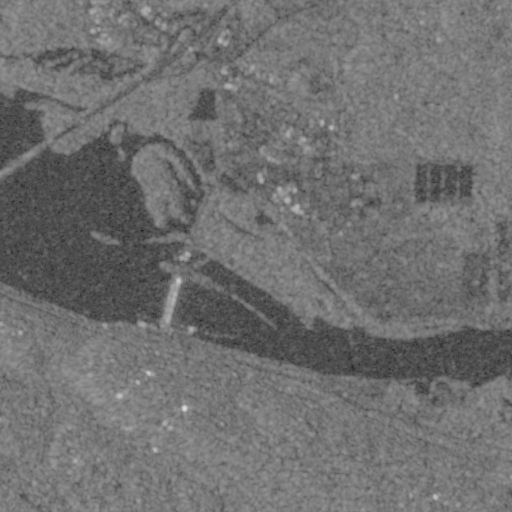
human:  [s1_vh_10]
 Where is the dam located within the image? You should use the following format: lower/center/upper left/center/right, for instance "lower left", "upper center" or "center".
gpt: The dam is located in the center left of the image.
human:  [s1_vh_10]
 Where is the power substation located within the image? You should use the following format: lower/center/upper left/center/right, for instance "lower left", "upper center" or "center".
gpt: The power substation is located in the lower right of the image.
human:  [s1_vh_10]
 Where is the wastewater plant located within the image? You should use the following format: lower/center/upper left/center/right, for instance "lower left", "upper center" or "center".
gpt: The wastewater plant is located in the upper right of the image.
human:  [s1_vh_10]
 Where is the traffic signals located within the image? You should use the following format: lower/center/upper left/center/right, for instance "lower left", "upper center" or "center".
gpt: The traffic signals is located in the upper left of the image.
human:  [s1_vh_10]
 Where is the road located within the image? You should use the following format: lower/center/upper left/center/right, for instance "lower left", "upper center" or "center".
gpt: There is no road in the image.

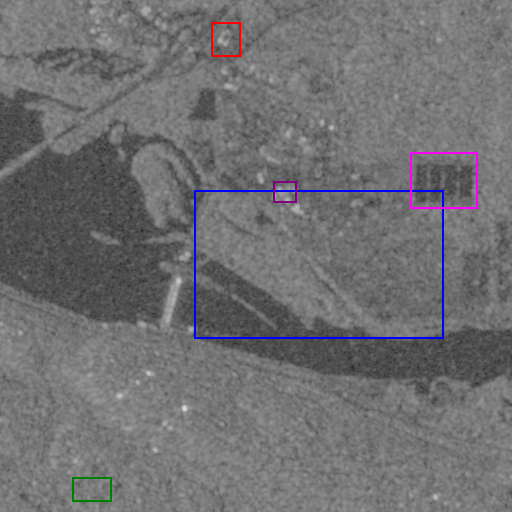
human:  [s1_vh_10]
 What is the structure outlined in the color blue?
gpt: The structure outlined in blue is a park.
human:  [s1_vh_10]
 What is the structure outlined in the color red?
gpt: The structure outlined in red is a parking lot.
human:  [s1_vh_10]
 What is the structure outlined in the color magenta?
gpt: The structure outlined in magenta is a wastewater plant.
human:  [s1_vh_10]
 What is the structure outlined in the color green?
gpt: The structure outlined in green is a building.
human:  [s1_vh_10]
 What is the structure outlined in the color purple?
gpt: The structure outlined in purple is a building.
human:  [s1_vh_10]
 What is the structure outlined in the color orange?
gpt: There is no orange outline.